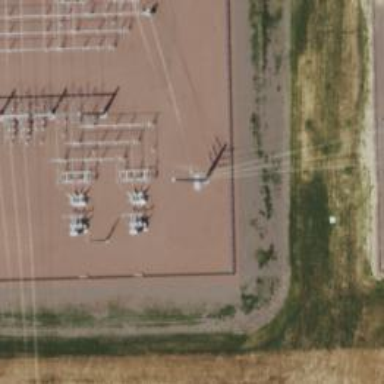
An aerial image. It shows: Power tower.